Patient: sex M, age 71
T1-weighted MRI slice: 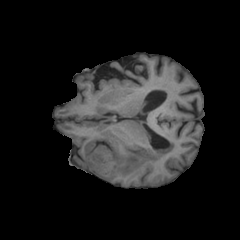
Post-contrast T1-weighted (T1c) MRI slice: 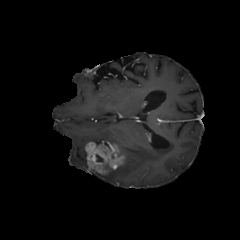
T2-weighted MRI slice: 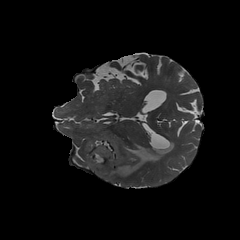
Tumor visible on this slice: yes
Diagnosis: Glioblastoma, IDH-wildtype
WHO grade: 4